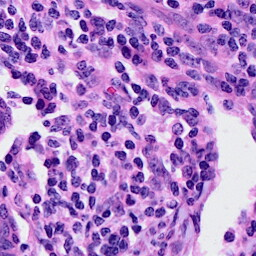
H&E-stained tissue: Cervix